Field crop: maize
Growth stage: 2
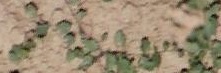
Species: convolvulus